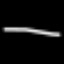
Label: line